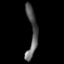
Tissue: lung
Cell type: Epithelial cells
Senescence score: 0.237
Nuclear area (px): 457
Mean DAPI intensity: 88.961